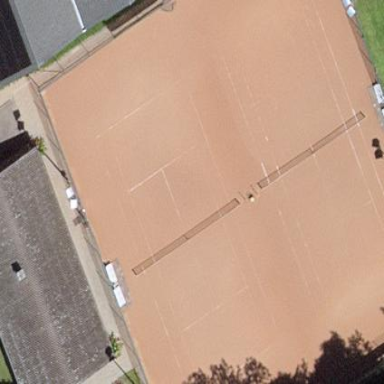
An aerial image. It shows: Tennis court on pitch designated for leisure land.